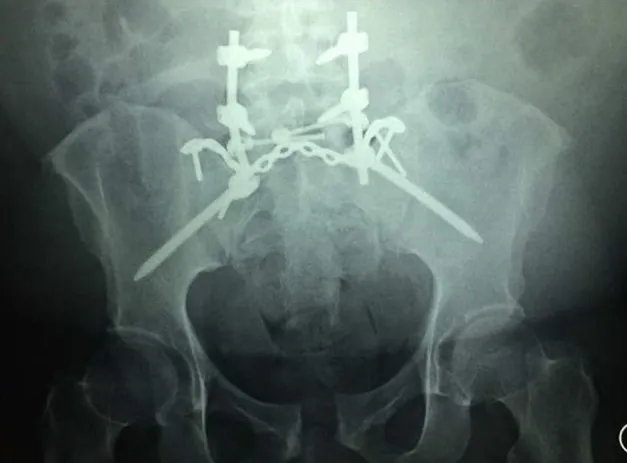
Spinopelvic fixation construct of the third patient. A similar construct was implanted in all 3 patients.
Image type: radiology (x_ray)